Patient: sex F, age 62
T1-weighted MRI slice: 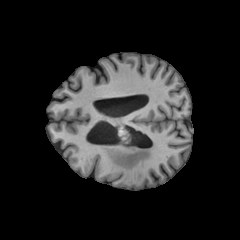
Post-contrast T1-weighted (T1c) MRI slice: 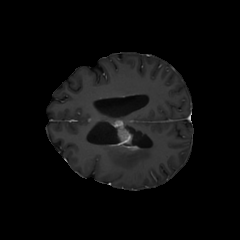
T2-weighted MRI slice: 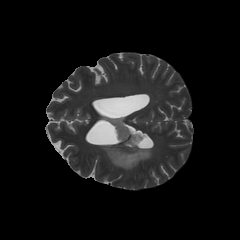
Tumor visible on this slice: yes
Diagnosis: Glioblastoma, IDH-wildtype
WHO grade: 4